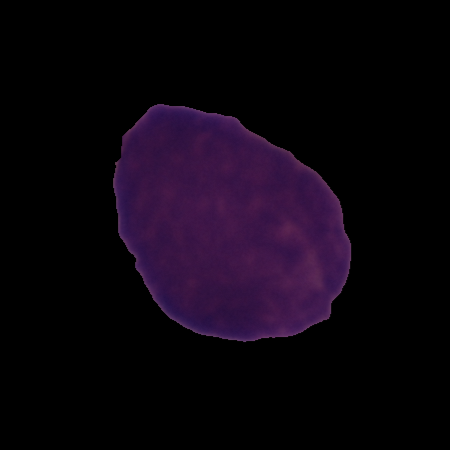
Label: cancer